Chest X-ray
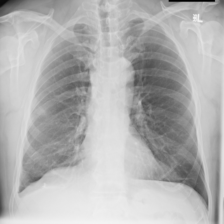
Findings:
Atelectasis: negative
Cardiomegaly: negative
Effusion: negative
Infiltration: negative
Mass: negative
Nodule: negative
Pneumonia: negative
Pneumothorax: negative
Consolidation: negative
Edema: negative
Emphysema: negative
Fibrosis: negative
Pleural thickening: negative
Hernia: negative